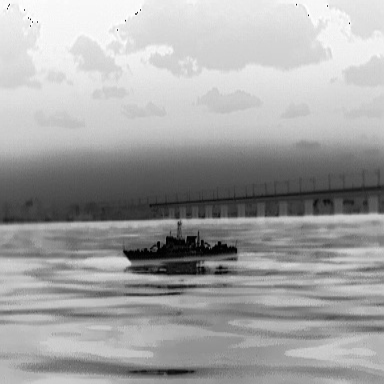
There is a warship in the infrared image.